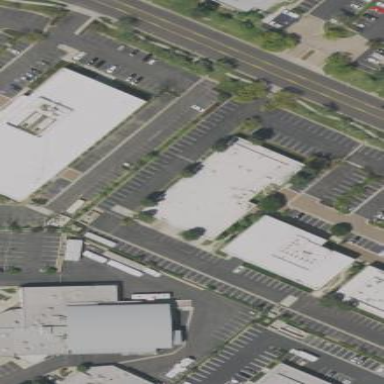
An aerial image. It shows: Commercial building.